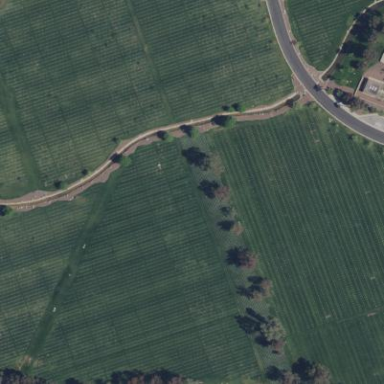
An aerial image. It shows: Grave yard.